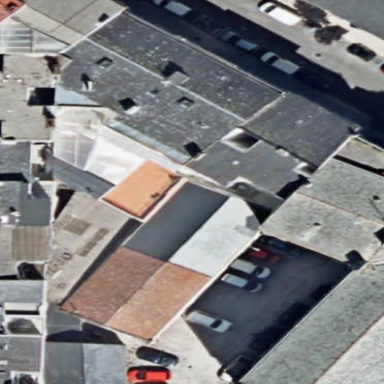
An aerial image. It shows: Commercial building.